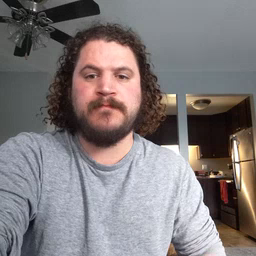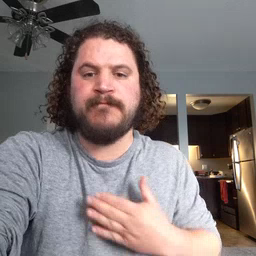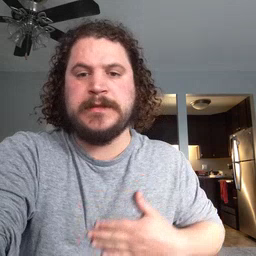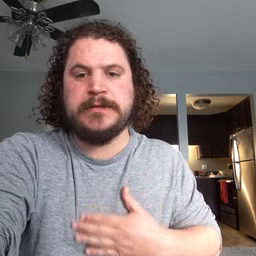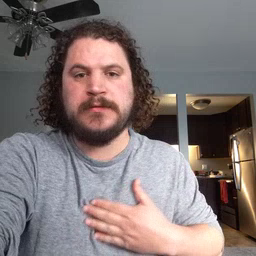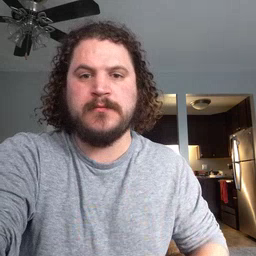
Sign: please